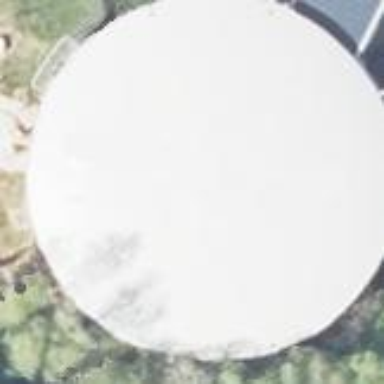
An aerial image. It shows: Building identified as silo.